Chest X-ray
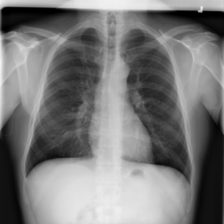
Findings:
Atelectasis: negative
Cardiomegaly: negative
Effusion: negative
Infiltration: negative
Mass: negative
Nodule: negative
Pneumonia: negative
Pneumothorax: negative
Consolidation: negative
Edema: negative
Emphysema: negative
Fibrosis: negative
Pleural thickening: negative
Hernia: negative